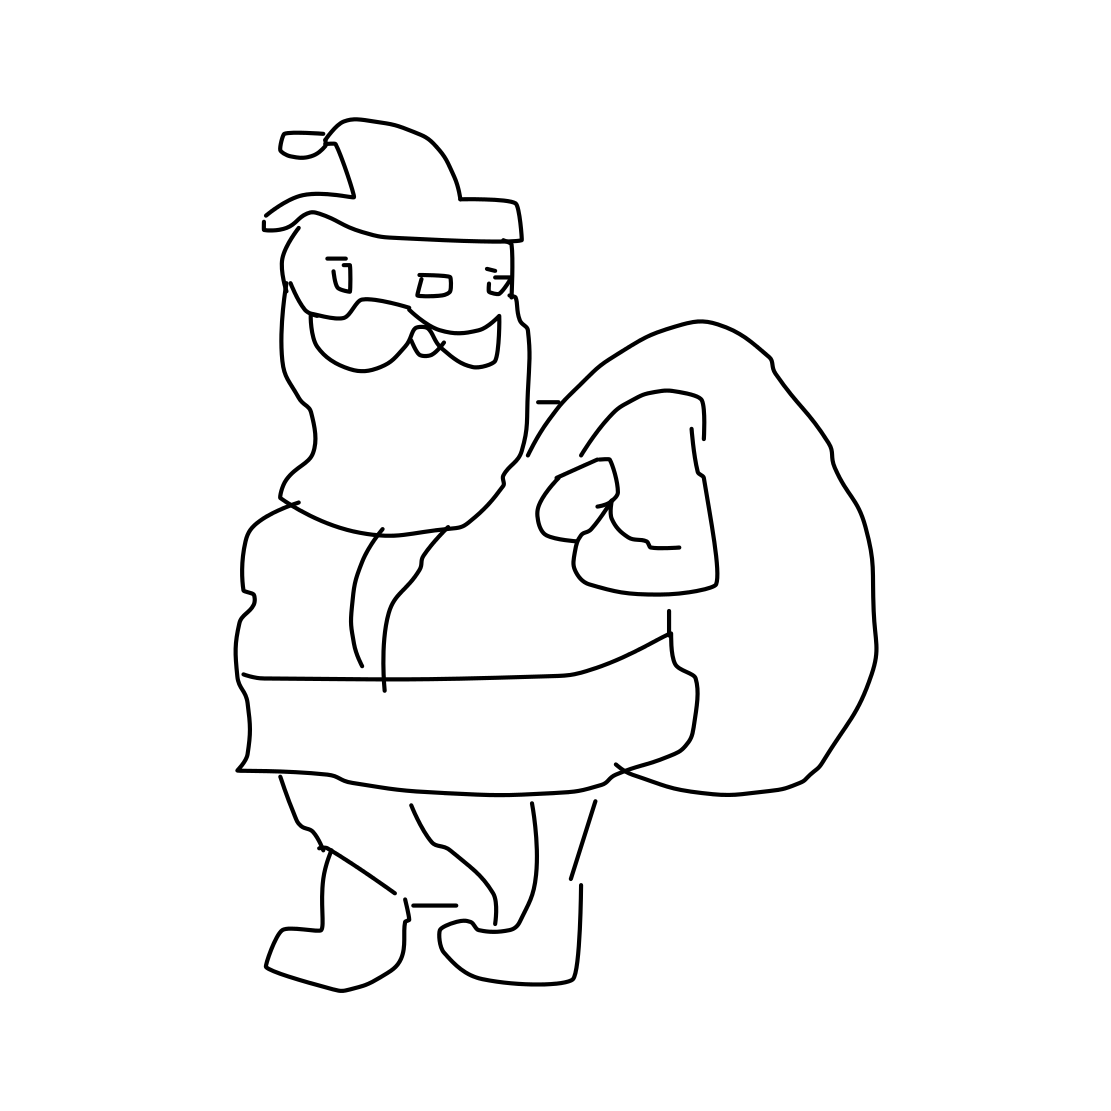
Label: santa claus